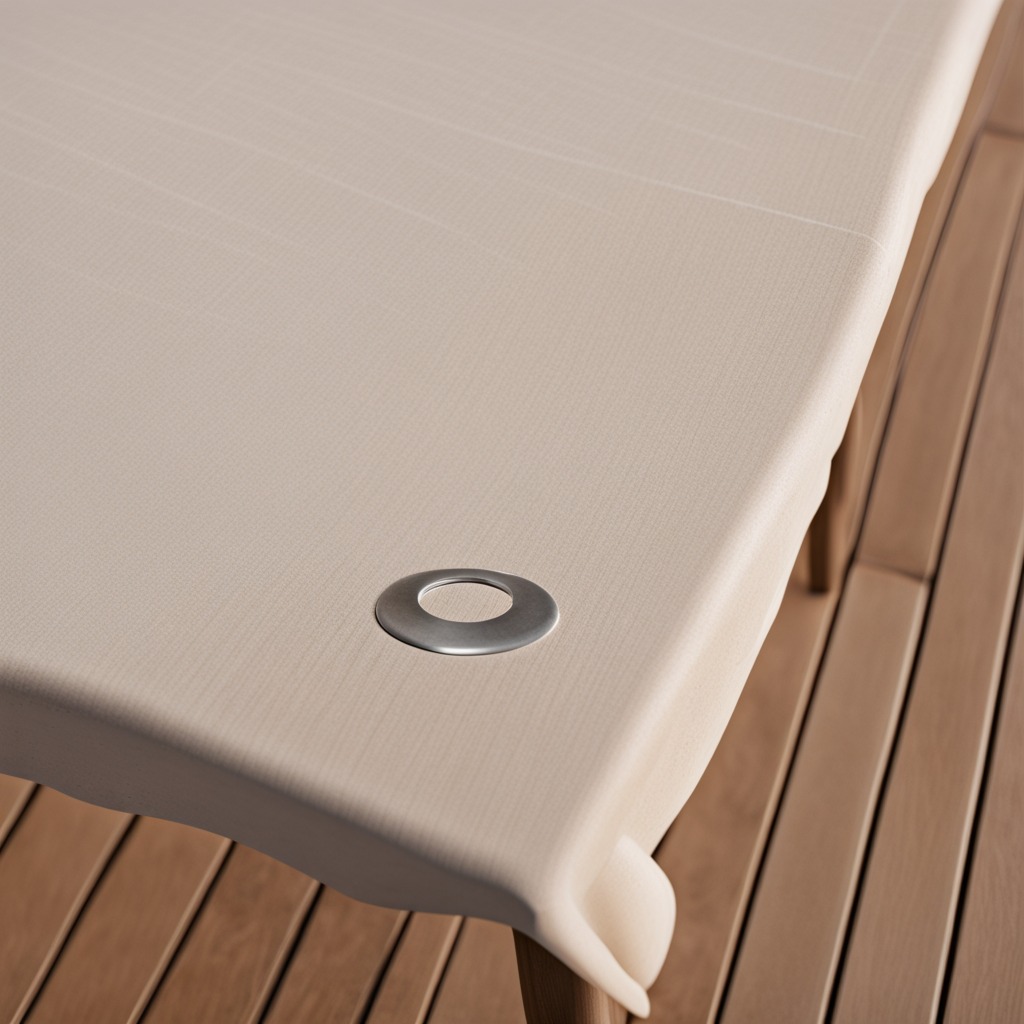
A flat metal washer lying on the wooden table in an outdoor workshop during daytime bright natural light soft shadows worn but beneath the cloth.